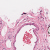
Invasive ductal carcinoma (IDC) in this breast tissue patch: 0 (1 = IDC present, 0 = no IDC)